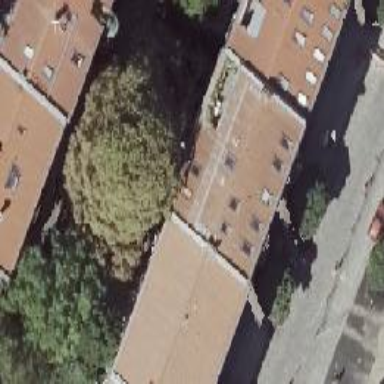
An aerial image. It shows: Gabled roof apartments building.